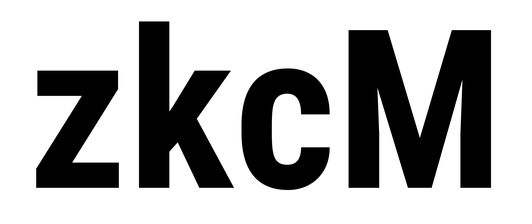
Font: Roboto_Condensed_Bold